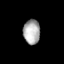
Tissue: skin
Cell type: Myeloid cells
Senescence score: 0.7407
Nuclear area (px): 404
Mean DAPI intensity: 172.28